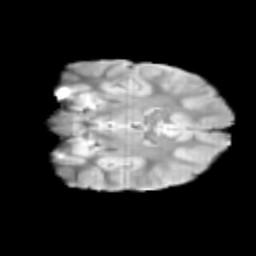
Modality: T2w
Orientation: coronal
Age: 9
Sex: female
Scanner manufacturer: siemens
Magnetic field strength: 3 T
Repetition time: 3.8 s
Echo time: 0.07 s